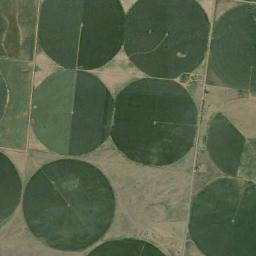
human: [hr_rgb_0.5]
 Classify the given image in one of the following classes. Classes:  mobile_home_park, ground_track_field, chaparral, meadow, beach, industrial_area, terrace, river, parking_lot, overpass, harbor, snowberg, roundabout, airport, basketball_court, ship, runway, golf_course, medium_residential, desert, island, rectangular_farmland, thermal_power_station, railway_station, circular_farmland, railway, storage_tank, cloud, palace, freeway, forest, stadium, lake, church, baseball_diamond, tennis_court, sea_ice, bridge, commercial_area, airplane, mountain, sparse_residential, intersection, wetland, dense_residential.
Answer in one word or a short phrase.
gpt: circular_farmland